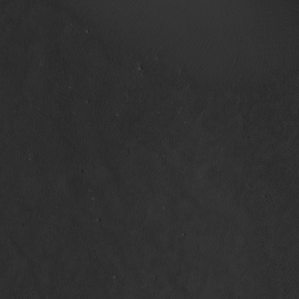
Label: non_frost